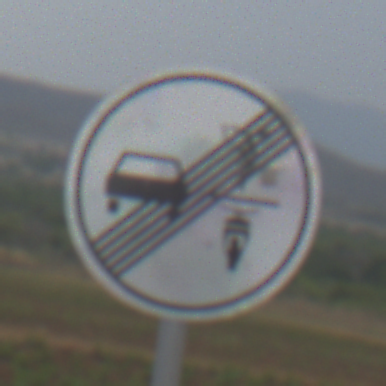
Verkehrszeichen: EndeVerbotUeberholenEinspurigeFahrzeuge
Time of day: Midday
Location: Outdoor (Nature)
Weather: PartlyCloudy
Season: NotSpecified
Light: Natural